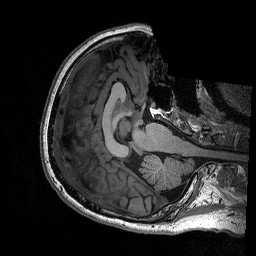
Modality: T1w
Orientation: axial
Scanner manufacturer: siemens
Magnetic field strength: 3 T